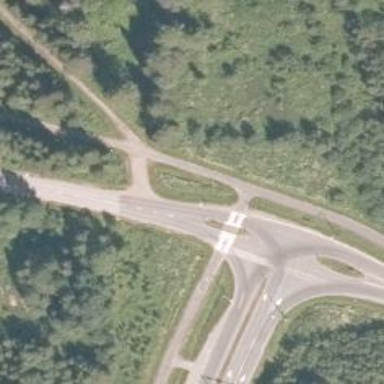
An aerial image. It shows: Crossing on footway with zebra pattern and island.